Field crop: maize
Growth stage: 2
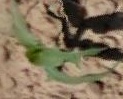
Species: maize